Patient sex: F
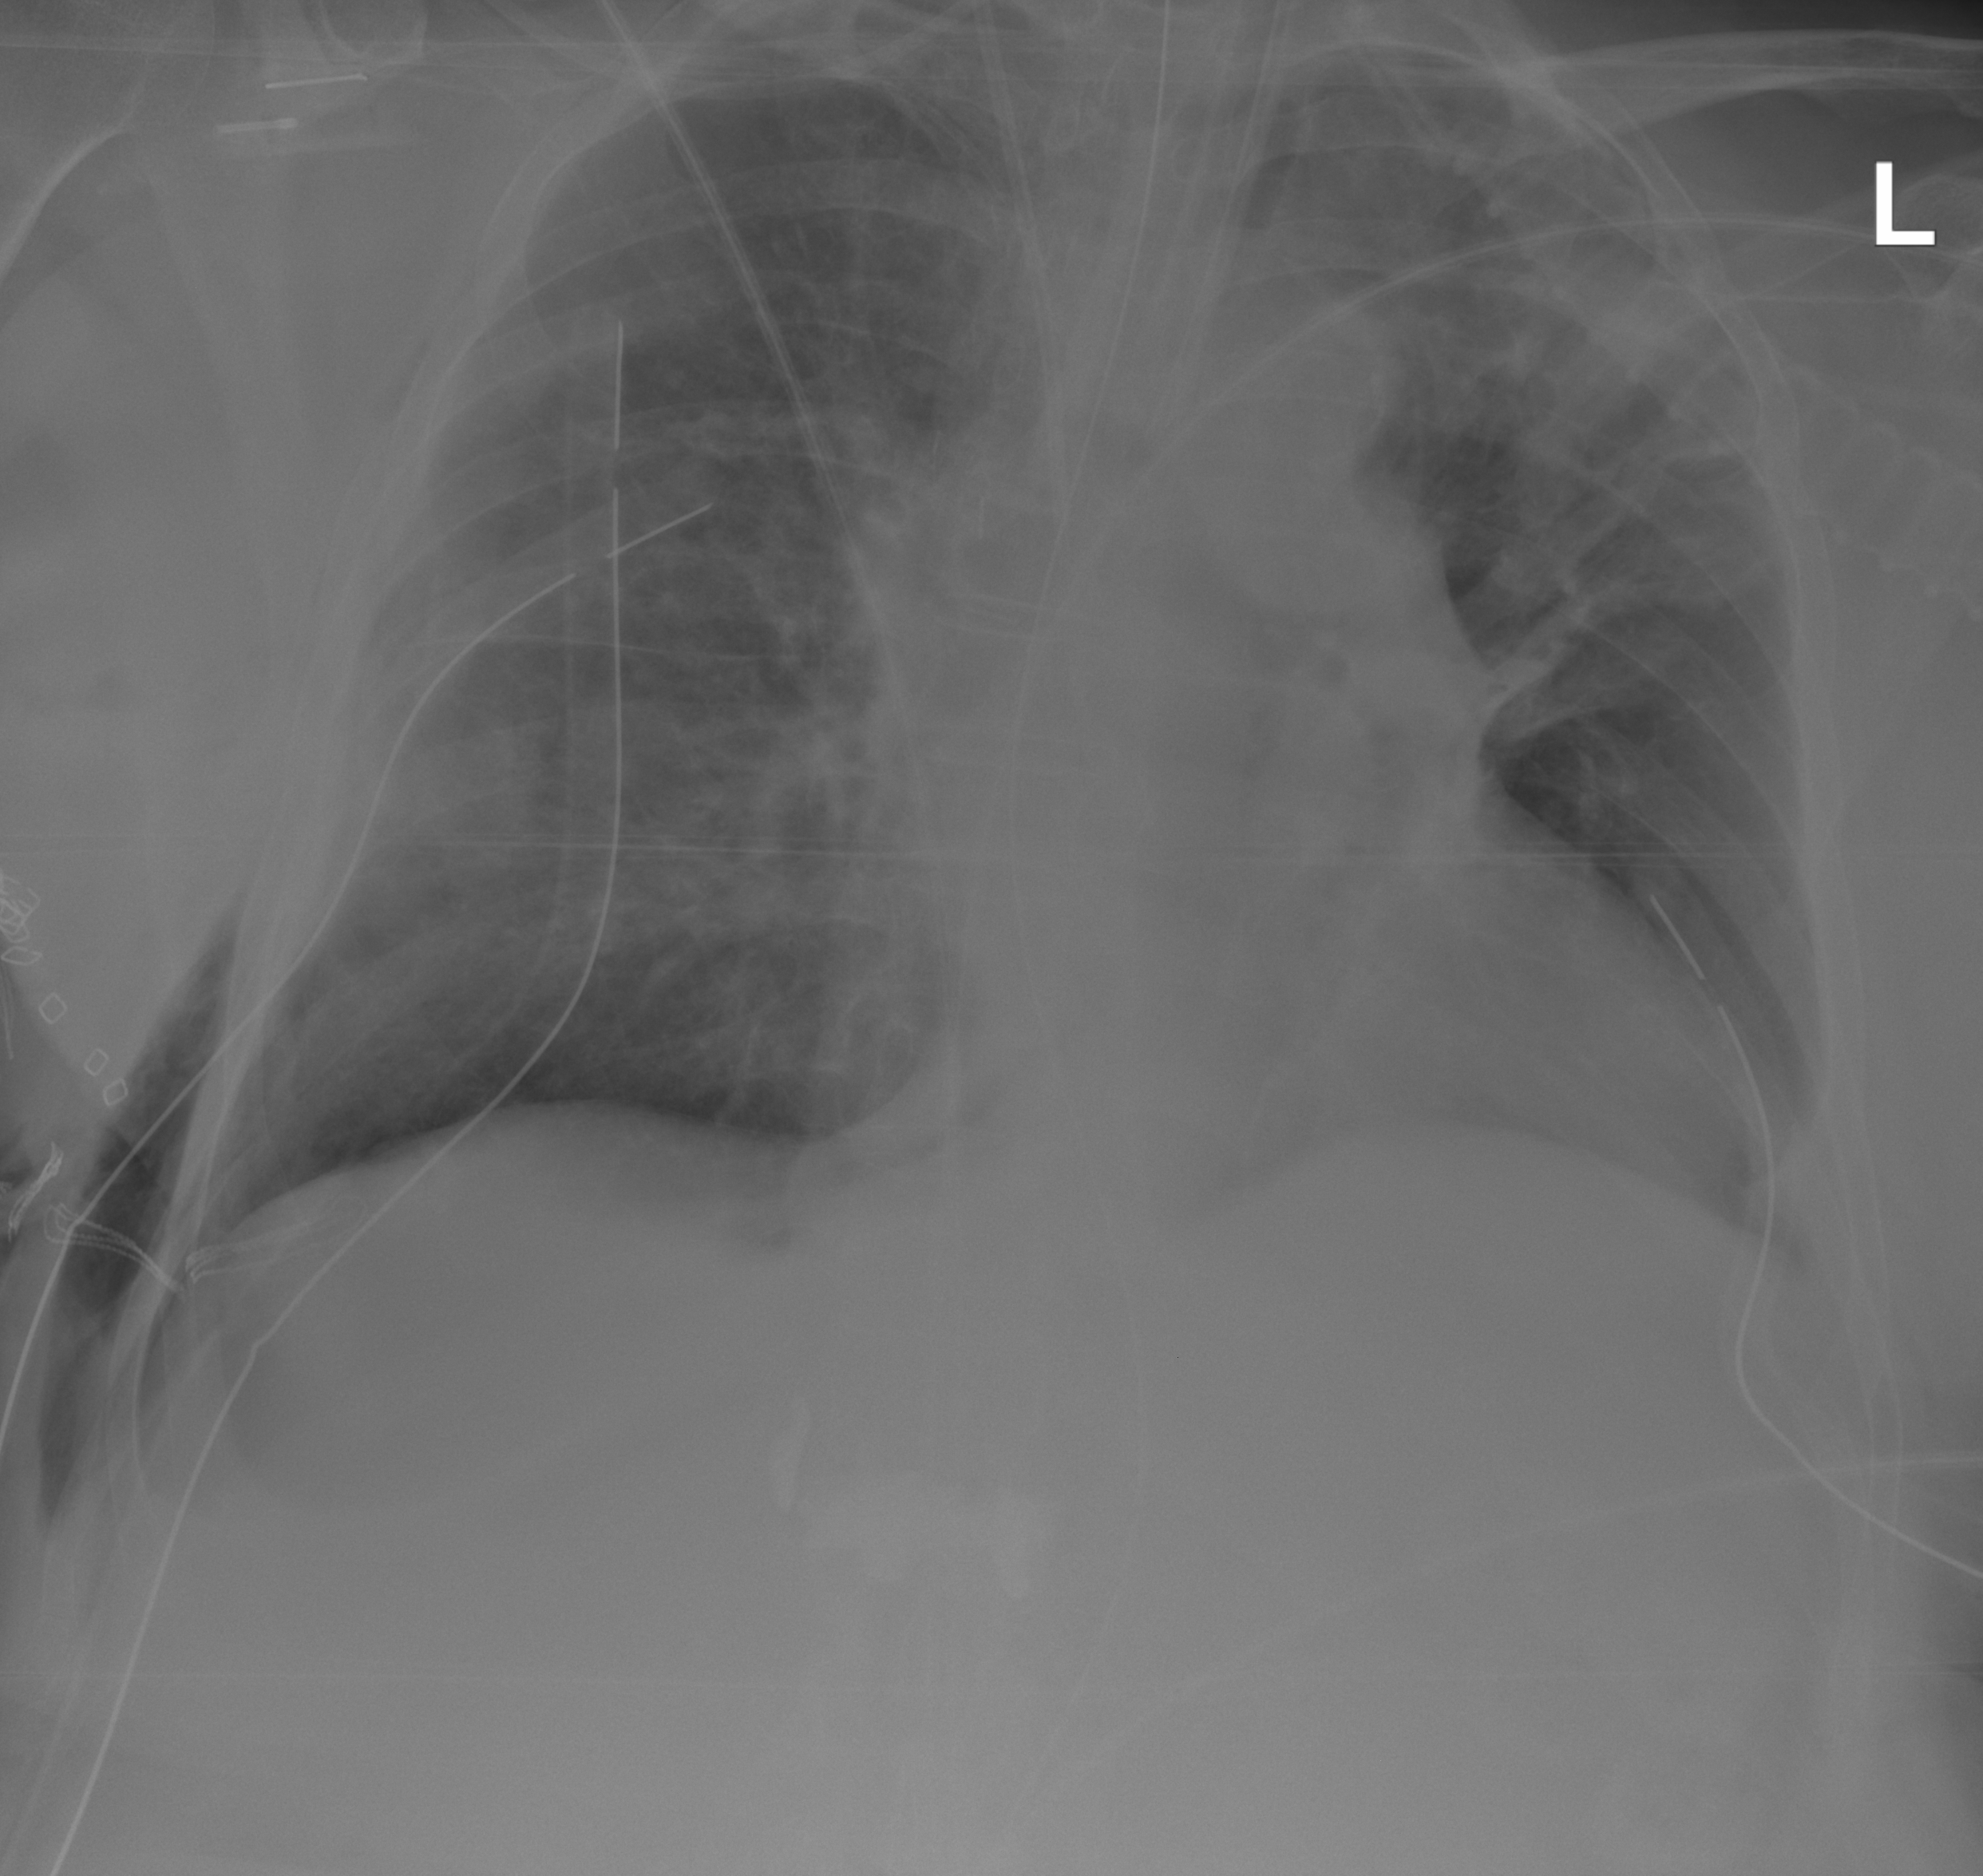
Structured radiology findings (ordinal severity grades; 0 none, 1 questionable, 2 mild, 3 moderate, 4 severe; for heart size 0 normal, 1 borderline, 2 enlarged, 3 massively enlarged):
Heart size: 1
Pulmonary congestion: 0
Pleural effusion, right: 0
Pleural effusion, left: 1
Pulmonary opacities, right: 2
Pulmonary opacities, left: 2
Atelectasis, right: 3
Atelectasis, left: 3